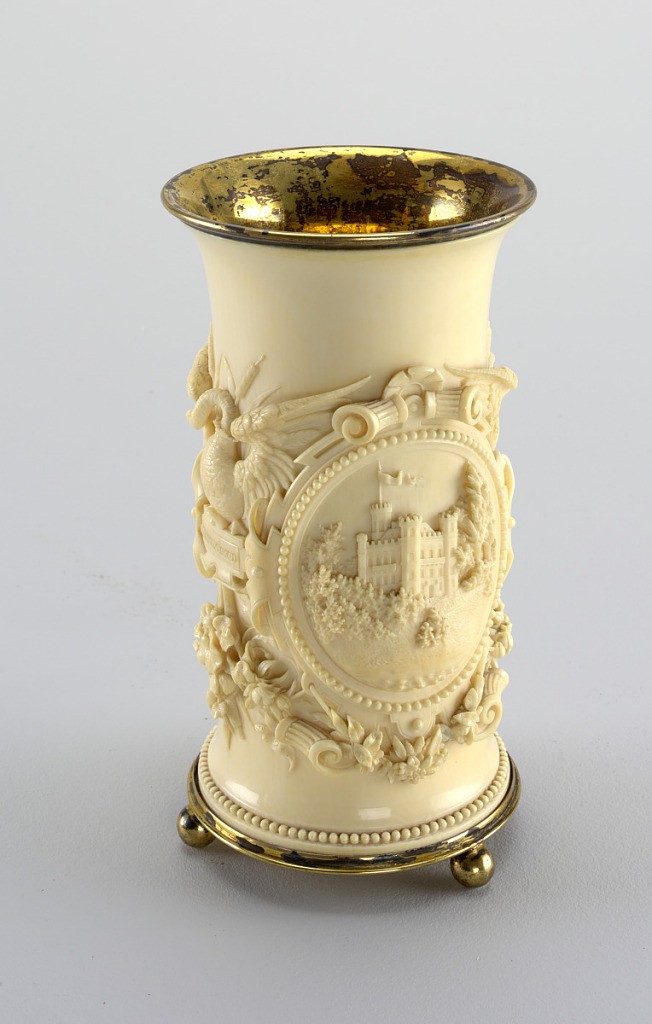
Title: Vase
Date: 1871
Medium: ivory
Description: Beaker with silver-gilt (?) interior, base and 3 ball feet; each containing scene of castle. Inscribed under base ''Ph Perron München 1871'' | Beaker with silver-gilt (?) interior, base and 3 ball feet; ivory exterior elaborately carved with two medallions each containing scene of castle. Inscribed under base: ''Ph. Perron München 1871''